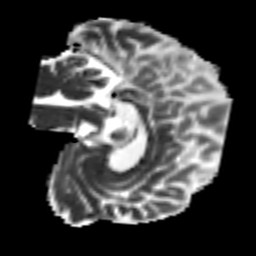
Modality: MD
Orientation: sagittal
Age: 35
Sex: male
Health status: healthy
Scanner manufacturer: ge
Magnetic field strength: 3 T
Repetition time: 11 s
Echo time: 0.072 s